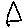
Label: triangle